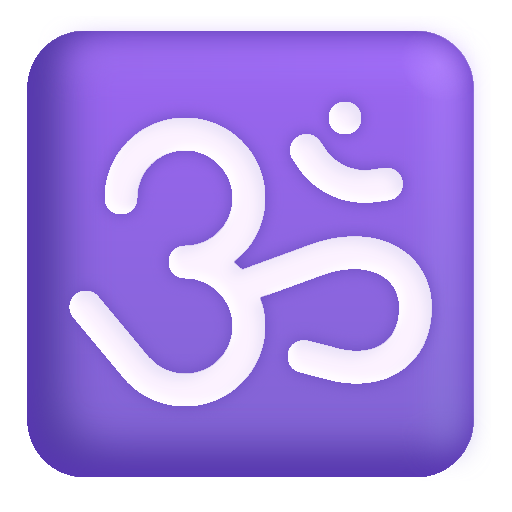
om color